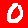
Digit: 0